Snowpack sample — Loveland Pass, Silver Plume, Colorado, USA (2/11/26, 12:00 PM MST)
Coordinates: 39.663, -105.886
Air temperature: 35 °F
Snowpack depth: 82 cm
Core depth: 10 cm
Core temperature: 15.8 °F
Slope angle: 13°, slope face: 12°
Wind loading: high
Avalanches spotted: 1
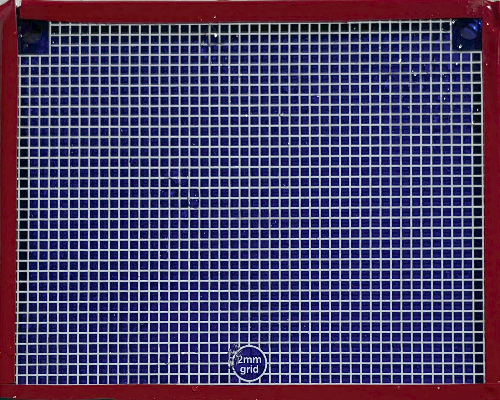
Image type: profile
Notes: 1 small avalanche spotted on the north side of the bowl, lots of wind loading